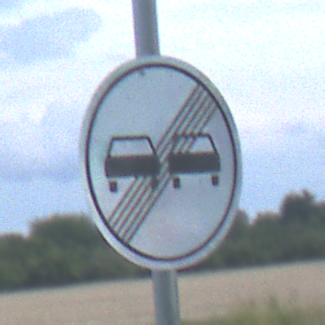
Verkehrszeichen: EndeUeberholverbot
Umgebung: Outdoor, Nature
Tageszeit: MorningAfternoon
Wetter: PartlyCloudy
Licht: Natural
Jahreszeit: NotSpecified
Kontrast: MediumContrast